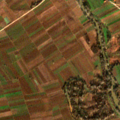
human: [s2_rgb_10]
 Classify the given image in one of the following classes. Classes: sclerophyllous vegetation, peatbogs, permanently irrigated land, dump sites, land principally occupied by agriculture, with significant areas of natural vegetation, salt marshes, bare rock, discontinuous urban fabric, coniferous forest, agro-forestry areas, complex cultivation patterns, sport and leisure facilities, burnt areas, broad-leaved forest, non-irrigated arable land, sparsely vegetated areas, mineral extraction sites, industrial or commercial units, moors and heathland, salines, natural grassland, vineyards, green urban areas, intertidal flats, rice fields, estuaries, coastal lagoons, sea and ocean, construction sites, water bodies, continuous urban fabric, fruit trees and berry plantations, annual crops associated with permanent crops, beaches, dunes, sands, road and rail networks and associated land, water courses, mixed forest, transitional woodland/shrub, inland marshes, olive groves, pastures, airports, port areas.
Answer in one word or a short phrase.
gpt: non-irrigated arable land, complex cultivation patterns, transitional woodland/shrub